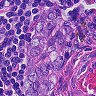
Metastatic tissue present: yes